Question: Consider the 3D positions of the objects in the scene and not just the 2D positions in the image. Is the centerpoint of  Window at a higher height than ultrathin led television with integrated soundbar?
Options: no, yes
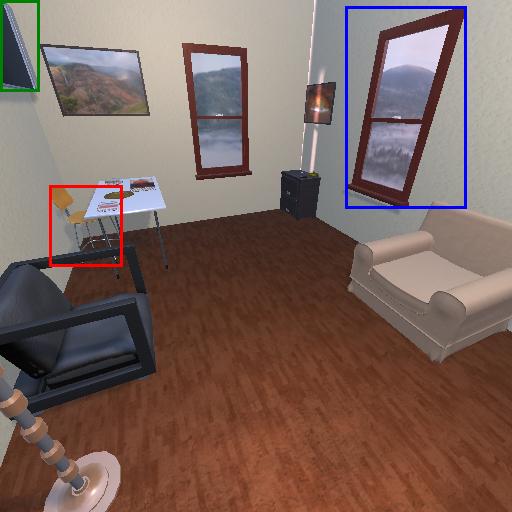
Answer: no